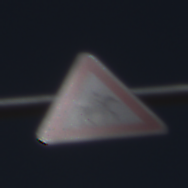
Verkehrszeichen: ReiterLinks
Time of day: MorningAfternoon
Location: Outdoor (Suburban)
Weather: PartlyCloudy
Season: NotSpecified
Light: Natural